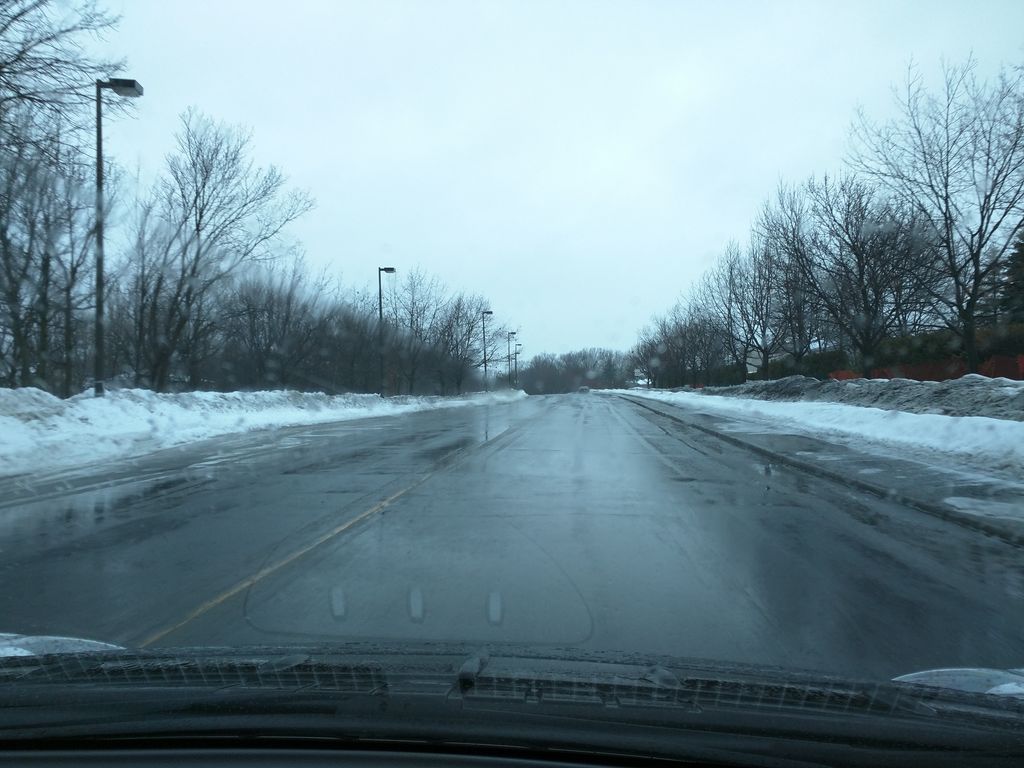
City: montreal